Question: I have to build add the branches (nodes) to a tree view. I'm struggling to determine what the lowest O(n) technique is.
My data presents as follows:
'''
Id ParentId Value
0 null Bob
1 0 Amy
2 1 Susan
3 1 Matt
4 2 Keith
5 4 Craig
6 4 Derrick
'''
So the tree would look like:

All I can come up with is an n^2 algorithm which for every entry scans every other entry to see if they belong as a sub node.
I also am removing entries from the array to scan as they are being added. So it's a little less than n^2 if memory serves (probably not).
Are there any better techniques?
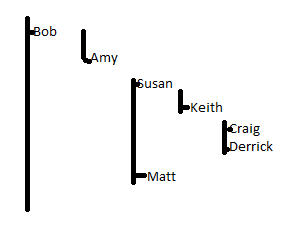
Answer: Assuming your language has some sort of list/vector/resizable array type, this is pretty easy.
Make an empty list for each ID. Iterate over each row, and if ParentId is not null, add the Id to the ParentId's list.
You now have the children for each entry in O(n) time.